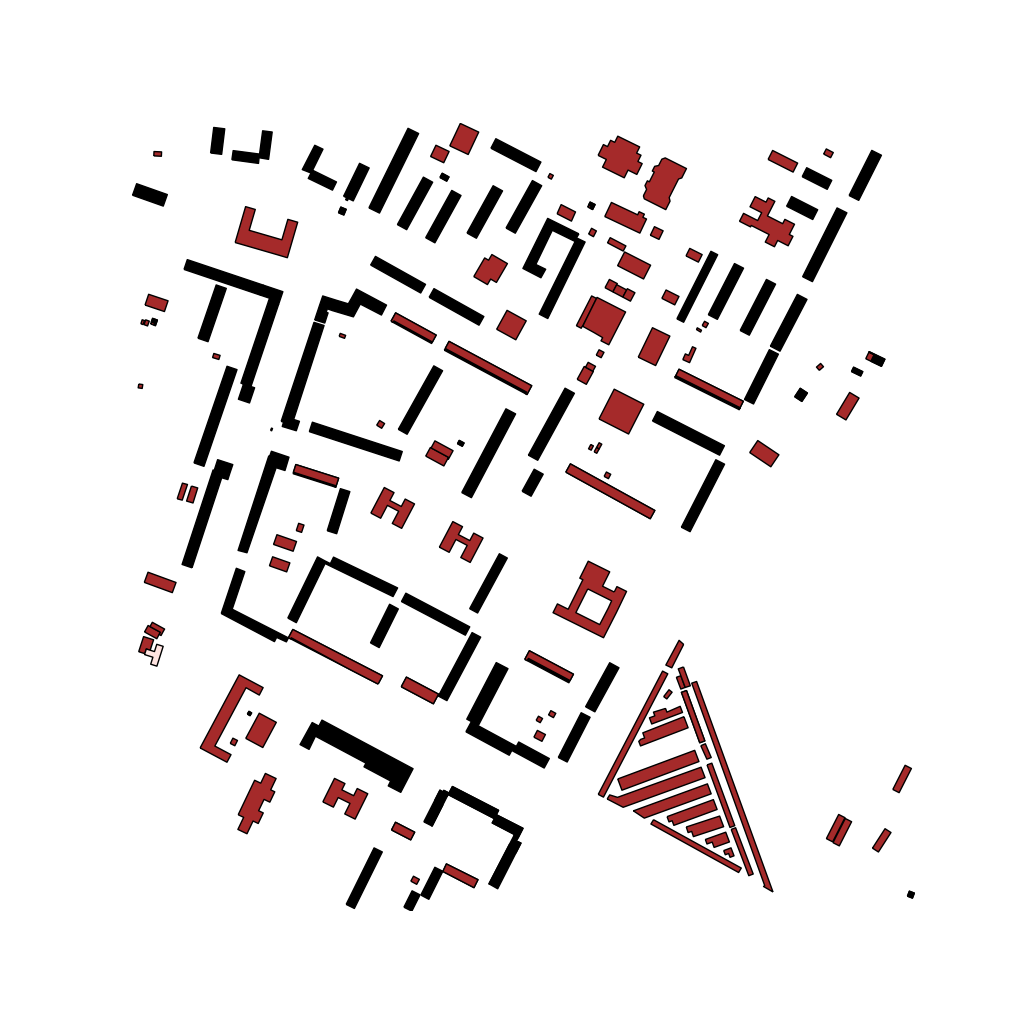
Tags: overhead vector_map, business, industrial, recreation, residential, special, modern, soviet, high_rise, individual_rise, low_rise, medium_rise, density_2, Building, Facility, Gas, 1.0 km²